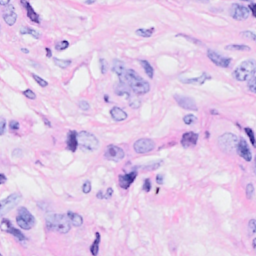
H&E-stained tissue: Breast